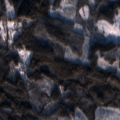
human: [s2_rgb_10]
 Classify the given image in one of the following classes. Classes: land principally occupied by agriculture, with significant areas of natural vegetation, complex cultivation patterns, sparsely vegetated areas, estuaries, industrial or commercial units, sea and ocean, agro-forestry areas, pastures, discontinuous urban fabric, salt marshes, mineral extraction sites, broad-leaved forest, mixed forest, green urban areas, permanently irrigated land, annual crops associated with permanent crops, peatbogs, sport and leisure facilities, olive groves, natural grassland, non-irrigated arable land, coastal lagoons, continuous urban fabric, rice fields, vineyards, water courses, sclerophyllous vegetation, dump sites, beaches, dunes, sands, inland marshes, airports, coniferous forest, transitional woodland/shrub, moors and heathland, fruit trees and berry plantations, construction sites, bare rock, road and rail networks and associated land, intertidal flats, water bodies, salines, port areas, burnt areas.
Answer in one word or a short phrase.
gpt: coniferous forest, mixed forest, transitional woodland/shrub